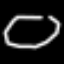
Label: octagon